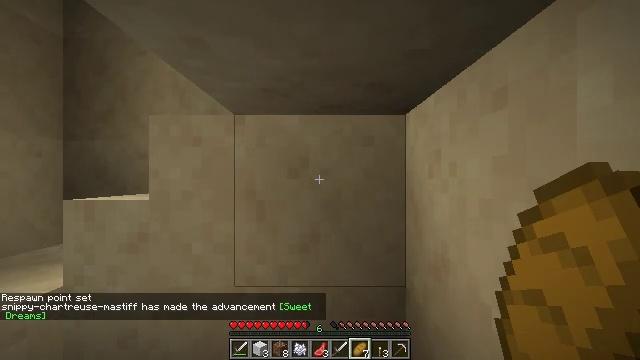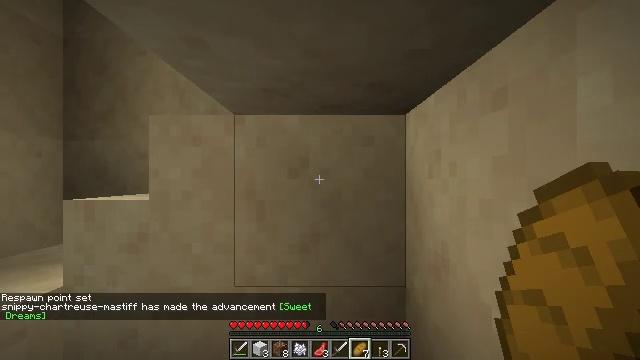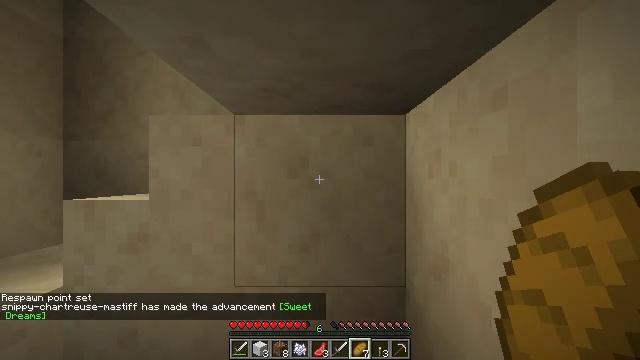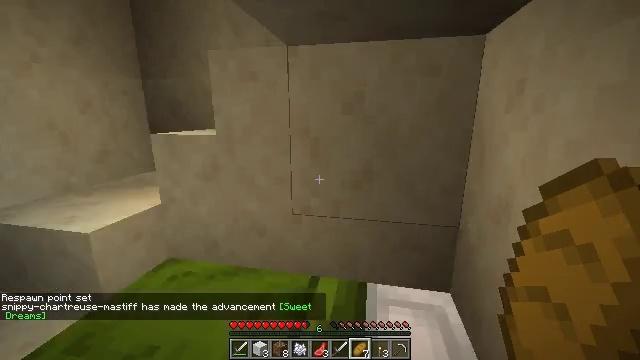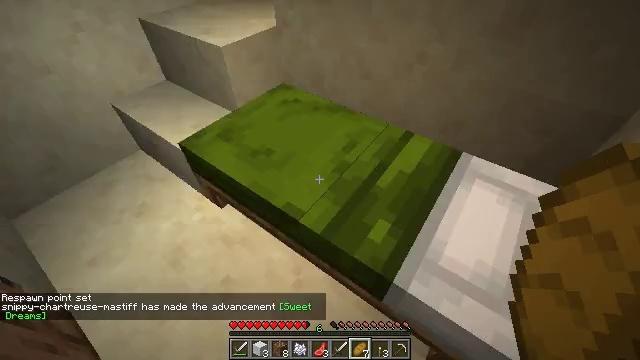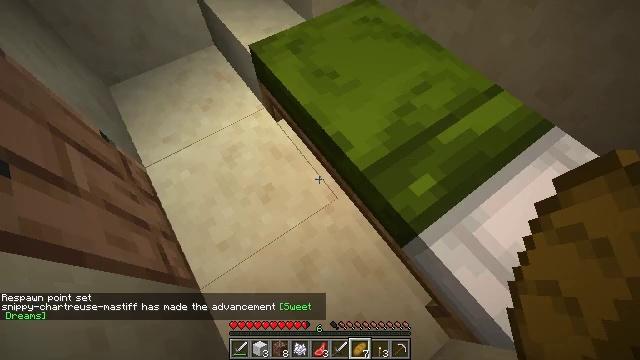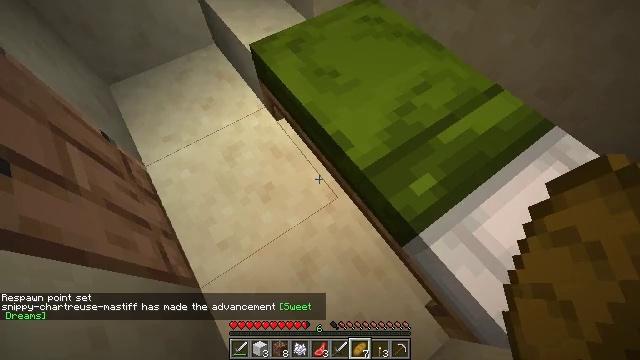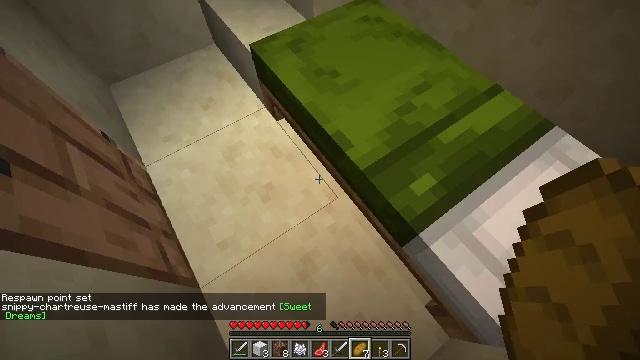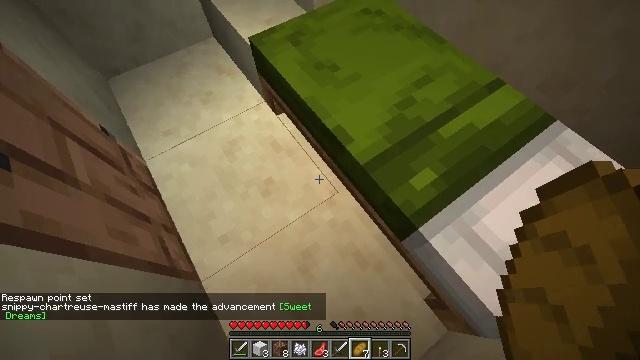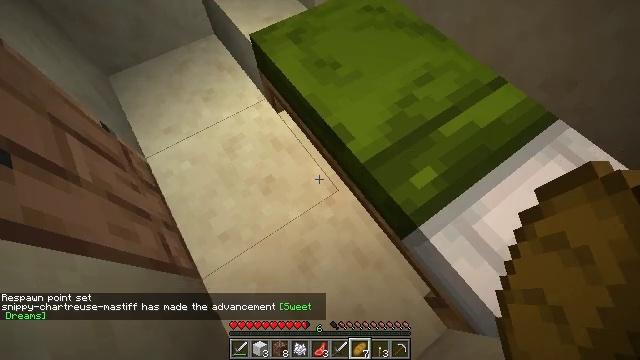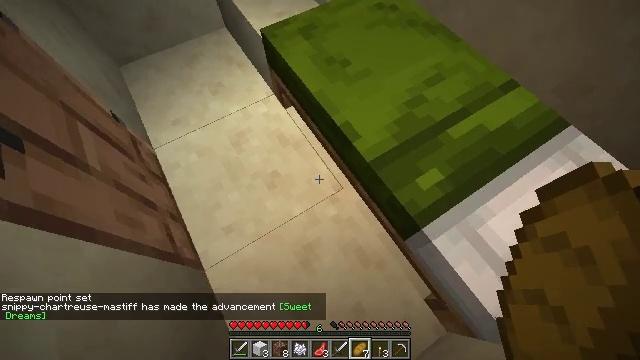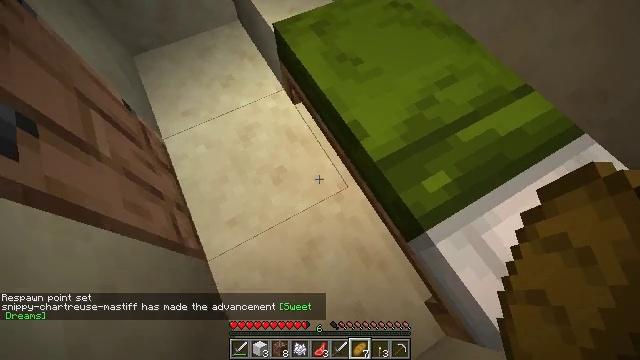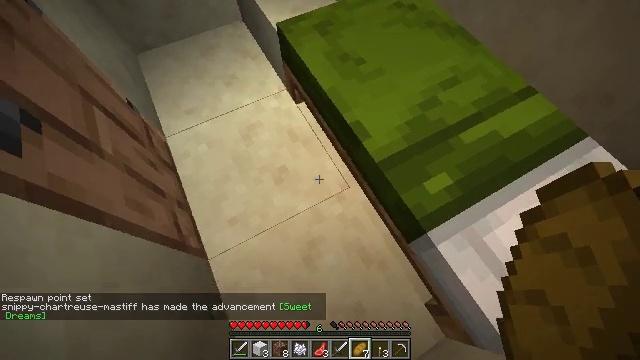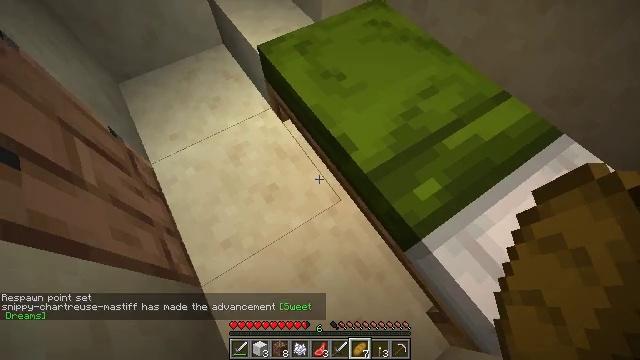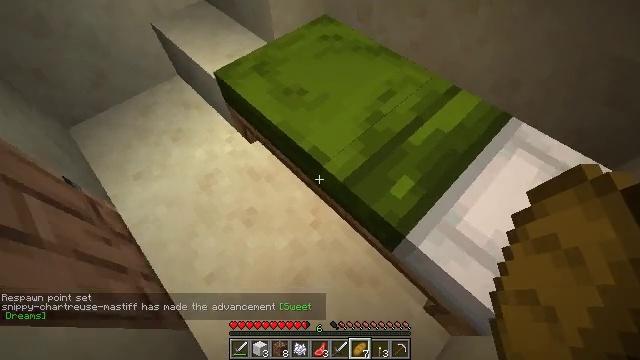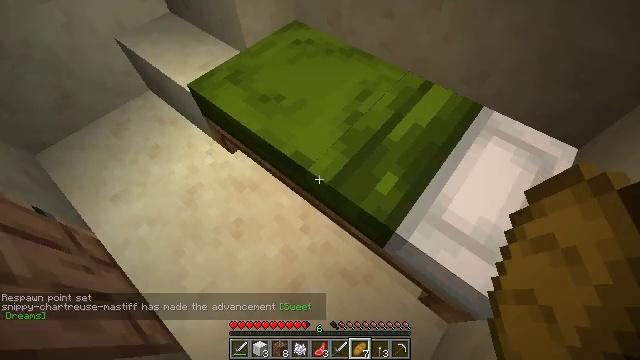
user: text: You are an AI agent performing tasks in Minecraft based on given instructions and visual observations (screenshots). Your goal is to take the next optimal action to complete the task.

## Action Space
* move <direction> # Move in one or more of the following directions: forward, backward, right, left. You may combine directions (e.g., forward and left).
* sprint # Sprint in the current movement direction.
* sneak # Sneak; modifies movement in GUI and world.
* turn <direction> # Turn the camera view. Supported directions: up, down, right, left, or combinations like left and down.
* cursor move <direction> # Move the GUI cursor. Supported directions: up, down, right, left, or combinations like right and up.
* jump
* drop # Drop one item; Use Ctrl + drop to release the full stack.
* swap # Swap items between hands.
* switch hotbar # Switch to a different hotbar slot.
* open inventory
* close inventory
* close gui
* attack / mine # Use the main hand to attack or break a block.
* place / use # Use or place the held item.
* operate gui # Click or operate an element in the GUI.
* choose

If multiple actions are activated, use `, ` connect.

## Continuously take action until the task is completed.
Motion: motion action
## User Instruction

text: Dismantle the green bed for relocation.
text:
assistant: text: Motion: no_op
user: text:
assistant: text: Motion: no_op
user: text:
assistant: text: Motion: turn left and down
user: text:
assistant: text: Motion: turn left and down
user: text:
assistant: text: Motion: turn left and down
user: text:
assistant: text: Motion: no_op
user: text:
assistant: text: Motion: no_op
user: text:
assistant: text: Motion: turn down
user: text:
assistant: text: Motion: no_op
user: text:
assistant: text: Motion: turn left
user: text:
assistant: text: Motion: turn left
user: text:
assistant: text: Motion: no_op
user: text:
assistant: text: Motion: turn right and up
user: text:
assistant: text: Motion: turn right and up
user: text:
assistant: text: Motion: turn right
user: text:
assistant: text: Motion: turn right
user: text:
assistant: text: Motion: attack / mine
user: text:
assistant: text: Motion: attack / mine
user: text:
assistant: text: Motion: attack / mine
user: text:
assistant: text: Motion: attack / mine
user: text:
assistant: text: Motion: attack / mine
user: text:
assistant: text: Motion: attack / mine
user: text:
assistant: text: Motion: no_op
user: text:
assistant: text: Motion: no_op
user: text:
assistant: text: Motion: no_op
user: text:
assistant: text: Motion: turn up
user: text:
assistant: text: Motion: turn left and up
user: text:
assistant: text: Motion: turn left and up
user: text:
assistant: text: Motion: turn left
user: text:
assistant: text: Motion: no_op